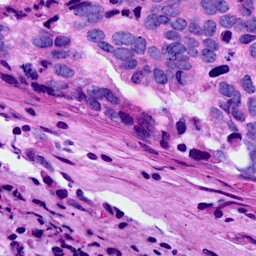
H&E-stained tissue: Breast